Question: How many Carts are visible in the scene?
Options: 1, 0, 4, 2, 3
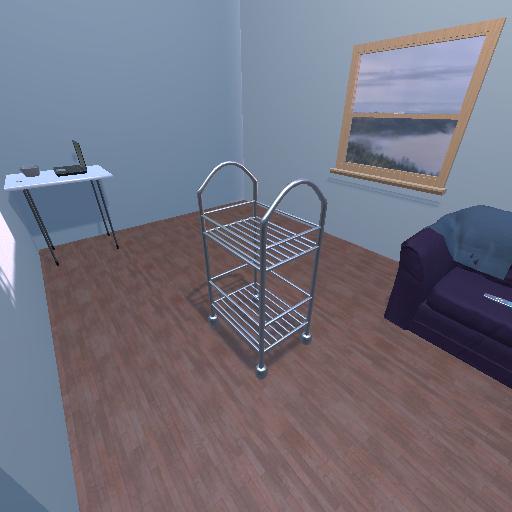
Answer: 1